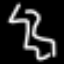
Label: squiggle